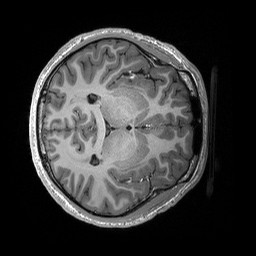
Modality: T1w
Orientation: axial
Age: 20
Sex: male
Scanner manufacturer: siemens
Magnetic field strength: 3 T
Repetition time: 2.53 s
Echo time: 0.00227 s